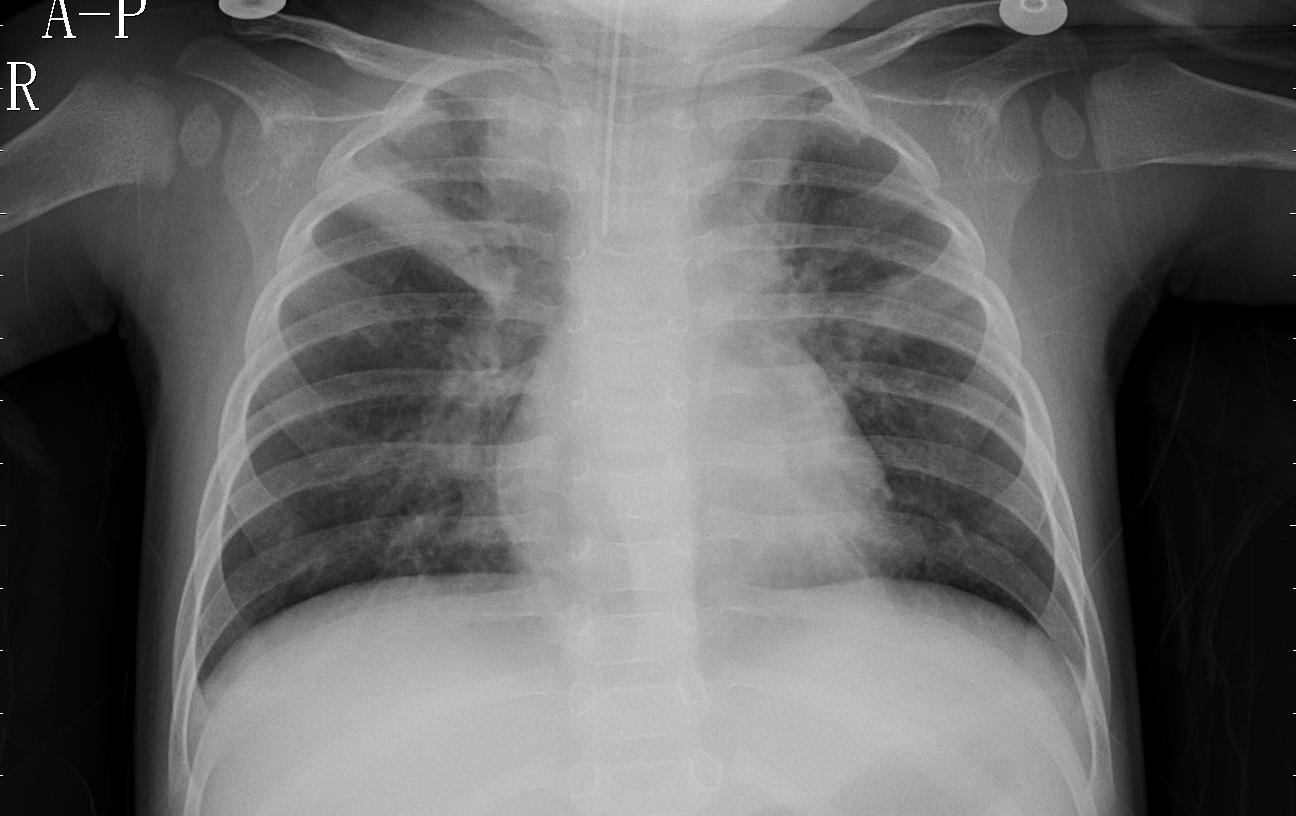
Diagnosis: PNEUMONIA